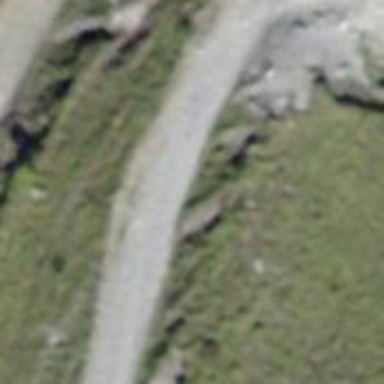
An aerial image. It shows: Gravel track with grade3 tracktype.